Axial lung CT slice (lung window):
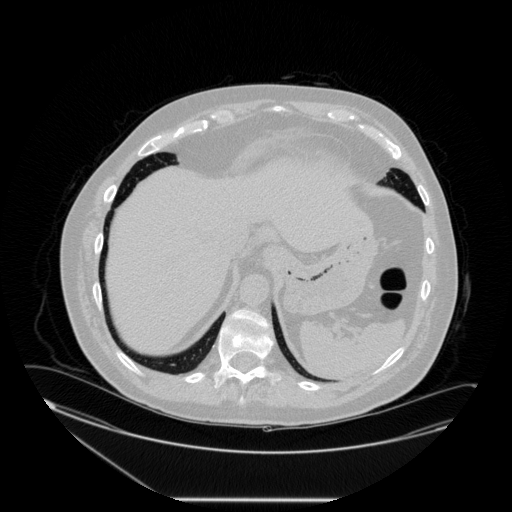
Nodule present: no